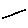
Label: line